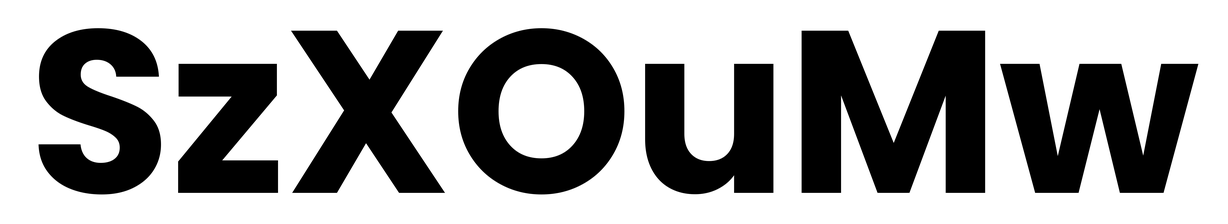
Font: Poppins-Bold